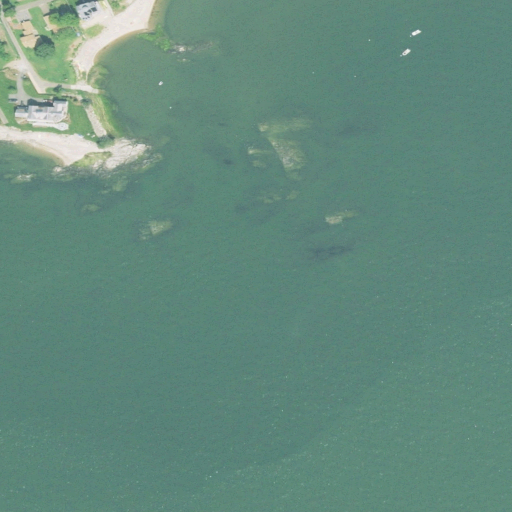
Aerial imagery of cape in Connecticut named Chipman Point containing open water, low intensity development, medium intensity development, high intensity development, barren land, and open development